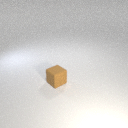
small brown rubber cube